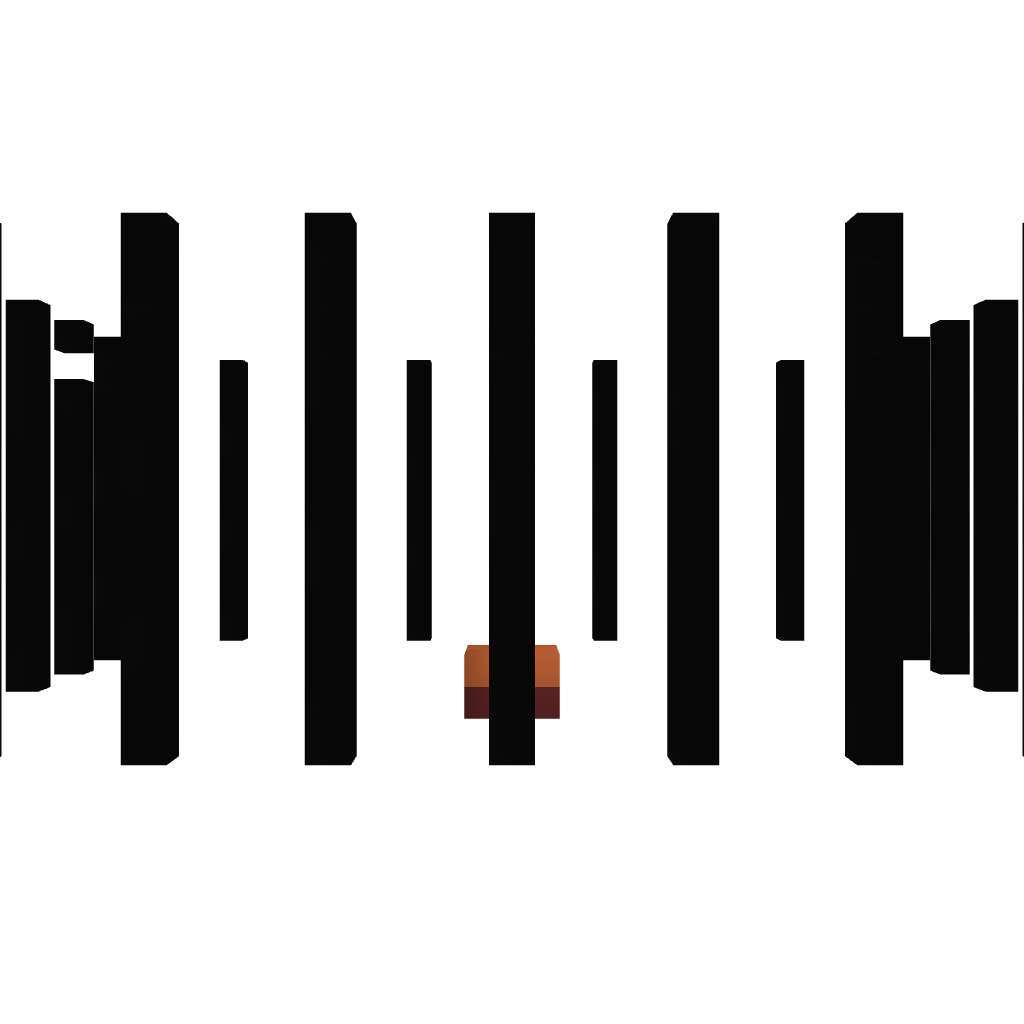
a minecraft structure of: Greek Temple